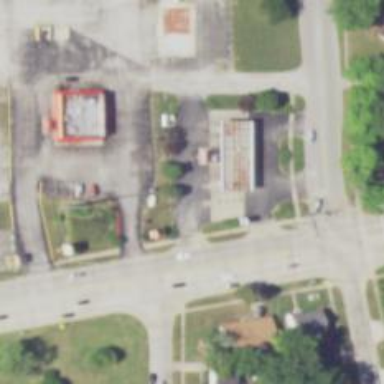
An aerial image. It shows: Convenience shop.